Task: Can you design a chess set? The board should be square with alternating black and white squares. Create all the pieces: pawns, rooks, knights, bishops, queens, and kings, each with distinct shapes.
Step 4596:
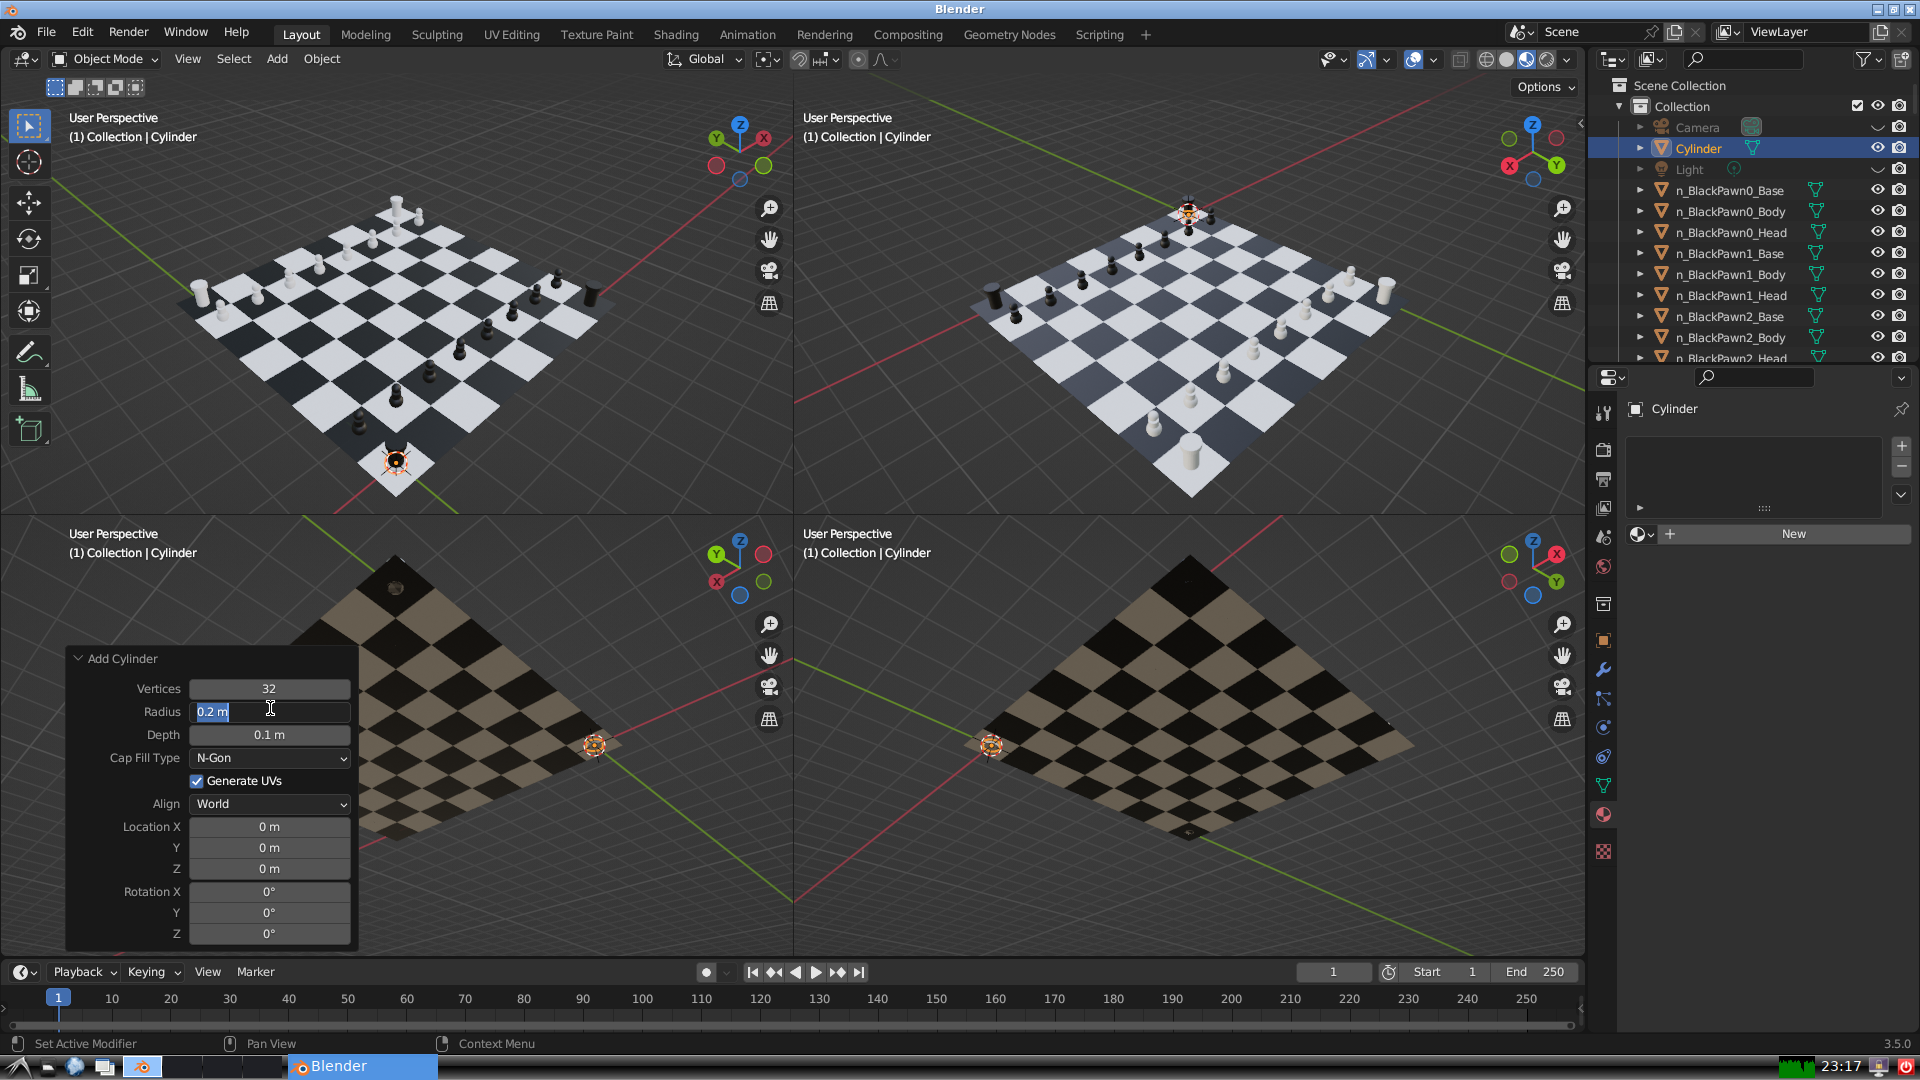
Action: input_text: 0.15